Question: I've added a specular component to my basic light shader and I'm having some problem with specular power. If I set it's value to 0, instead of an expected matte object without specular highlights, I'm getting a weird effect where only directly lit surface is visible, while ambient and diffuse components are ignored.
The image below illustrates this problem:

I can still get rid of the specular element by setting 'specularIntensity' to 0, but I assumed setting 'specularPower' to 0 would have the same effect. Below is my pixel shader code and I can't figure out what's wrong with it:
'''
float4 LightPixelShader(PixelInputType input) : SV_Target
{
float4 specular;
// Sample the pixel color from the texture using the sampler at this texture coordinate location.
float4 textureColor = shaderTexture.Sample(SampleType, input.tex);
// Set default output color to ambient light value for all pixels
float4 color = ambientColor;
// Invert the light direction for calculations.
float3 lightDir = -lightDirection;
// Calculate the amount of light on this pixel.
float lightIntensity = saturate(dot(input.normal, lightDir));
if (lightIntensity > 0.0f)
{
// Determine final diffuse color
color += (diffuseColor * lightIntensity);
// Saturate ambient and diffuse color
color = saturate(color);
// Calculate the reflection vector based on the light intensity, normal vector and light direction
float3 reflection = normalize(2 * dot(lightDir, input.normal) * input.normal - lightDir);
// Determine the amount of specular light based on the reflection vector, viewing direction and specular power
specular = specularIntensity * specularColor * pow(saturate(dot(reflection, normalize(input.viewDirection))), specularPower);
}
// Saturate the final color in case it's greater then 1
color = saturate(color);
// Multiply the texture pixel and the final diffuse color to get the final pixel color result.
color = color * textureColor;
// Add the specular component
color = saturate(color + specular);
return color;
}
'''
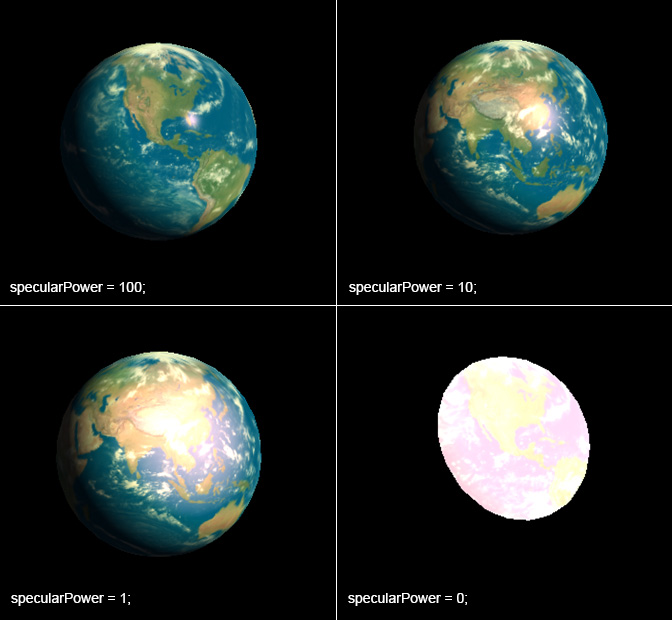
Answer: The culprit is this innocent-looking line here:
'''
specular = specularIntensity * specularColor * pow(saturate(dot(reflection, normalize(input.viewDirection))), specularPower);
'''
When 'specularPower' is zero, 'specular' always winds up as one because any variable raised to the zero power is 1. So that last globe you're seeing is a view of the specular reflection of all pixels with specular reflection.
But your question asked for help finding a problem in the code. I didn't offer one because, strictly speaking, there isn't one - because there is no problem. It's just a quirk of specularity.